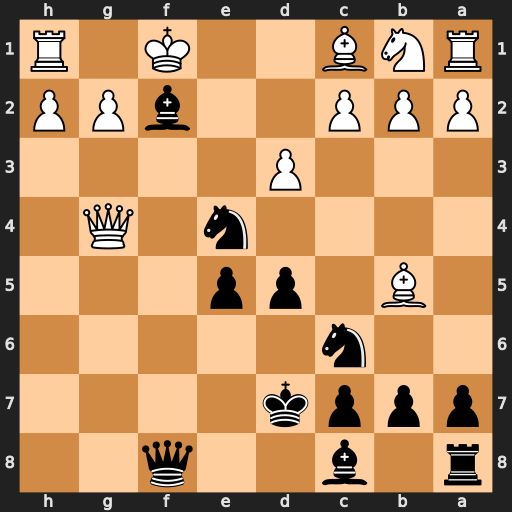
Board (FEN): r1b2q2/pppk4/2n5/1B1pp3/4n1Q1/3P4/PPP2bPP/RNB2K1R
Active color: b
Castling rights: -
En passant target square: -
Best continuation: Ke7 Qf3 Qxf3 gxf3 Bh3+ Ke2 Nd4+